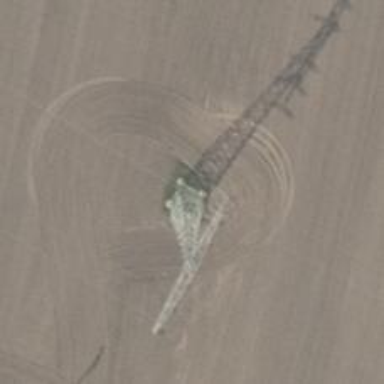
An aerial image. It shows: Lattice tower structure used for power transmission. The power lines are managed in straight line configuration.